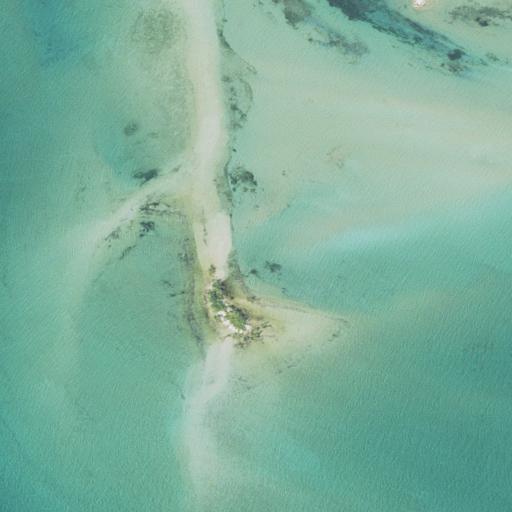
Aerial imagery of island in Michigan named Gull Island containing only open water